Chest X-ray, PA view. Patient: 32 years old, sex M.
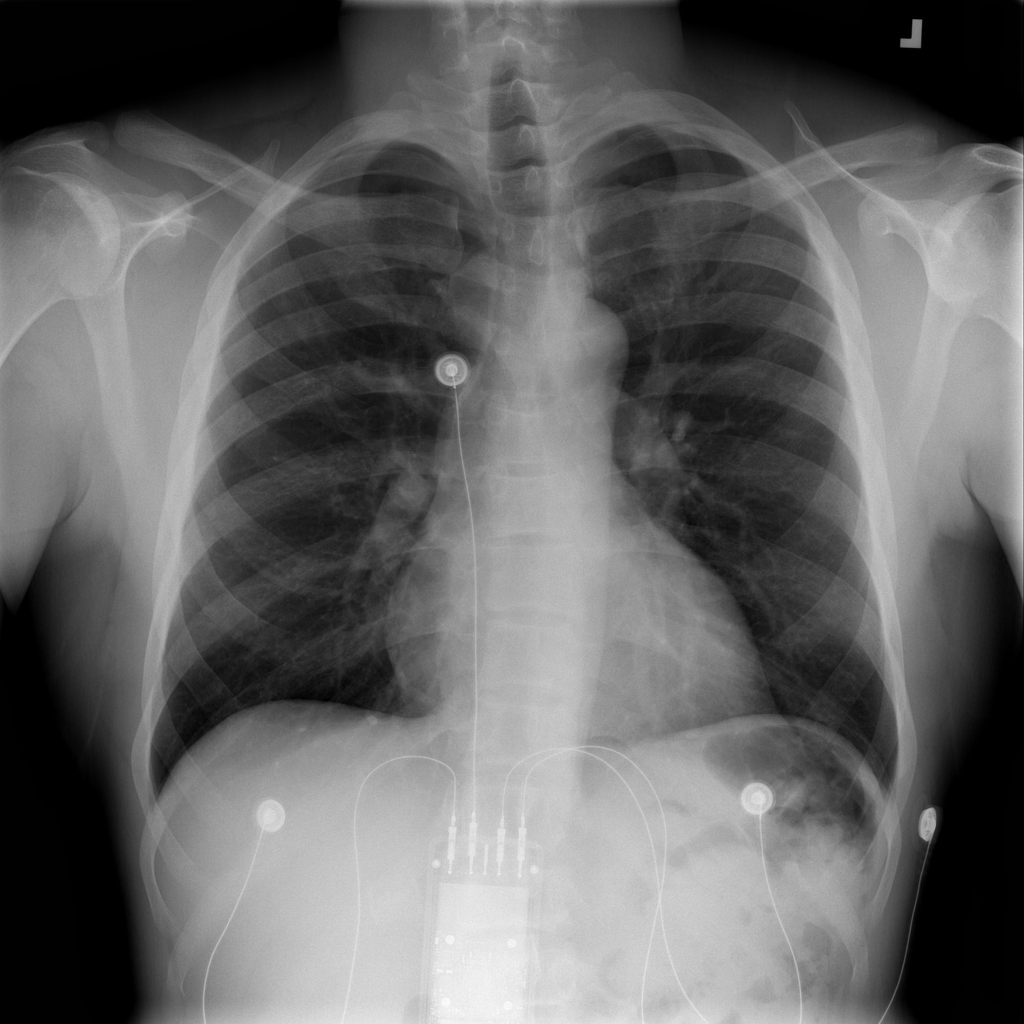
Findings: No Finding